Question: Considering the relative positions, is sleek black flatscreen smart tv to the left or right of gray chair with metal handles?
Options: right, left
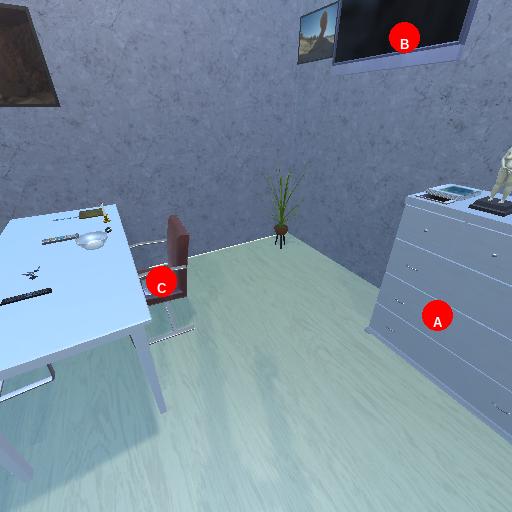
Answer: right